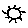
Label: sun